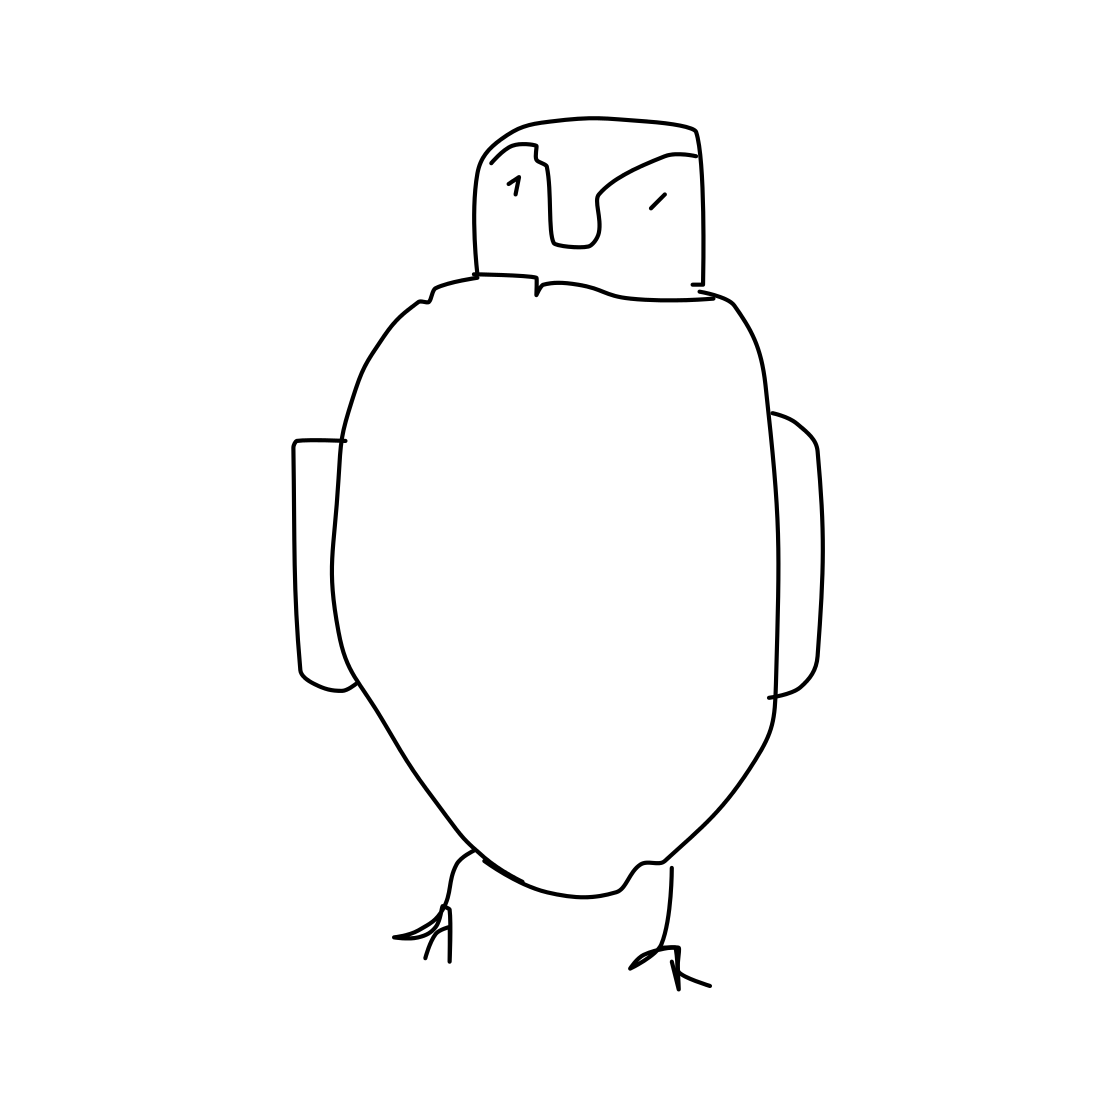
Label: penguin